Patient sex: M
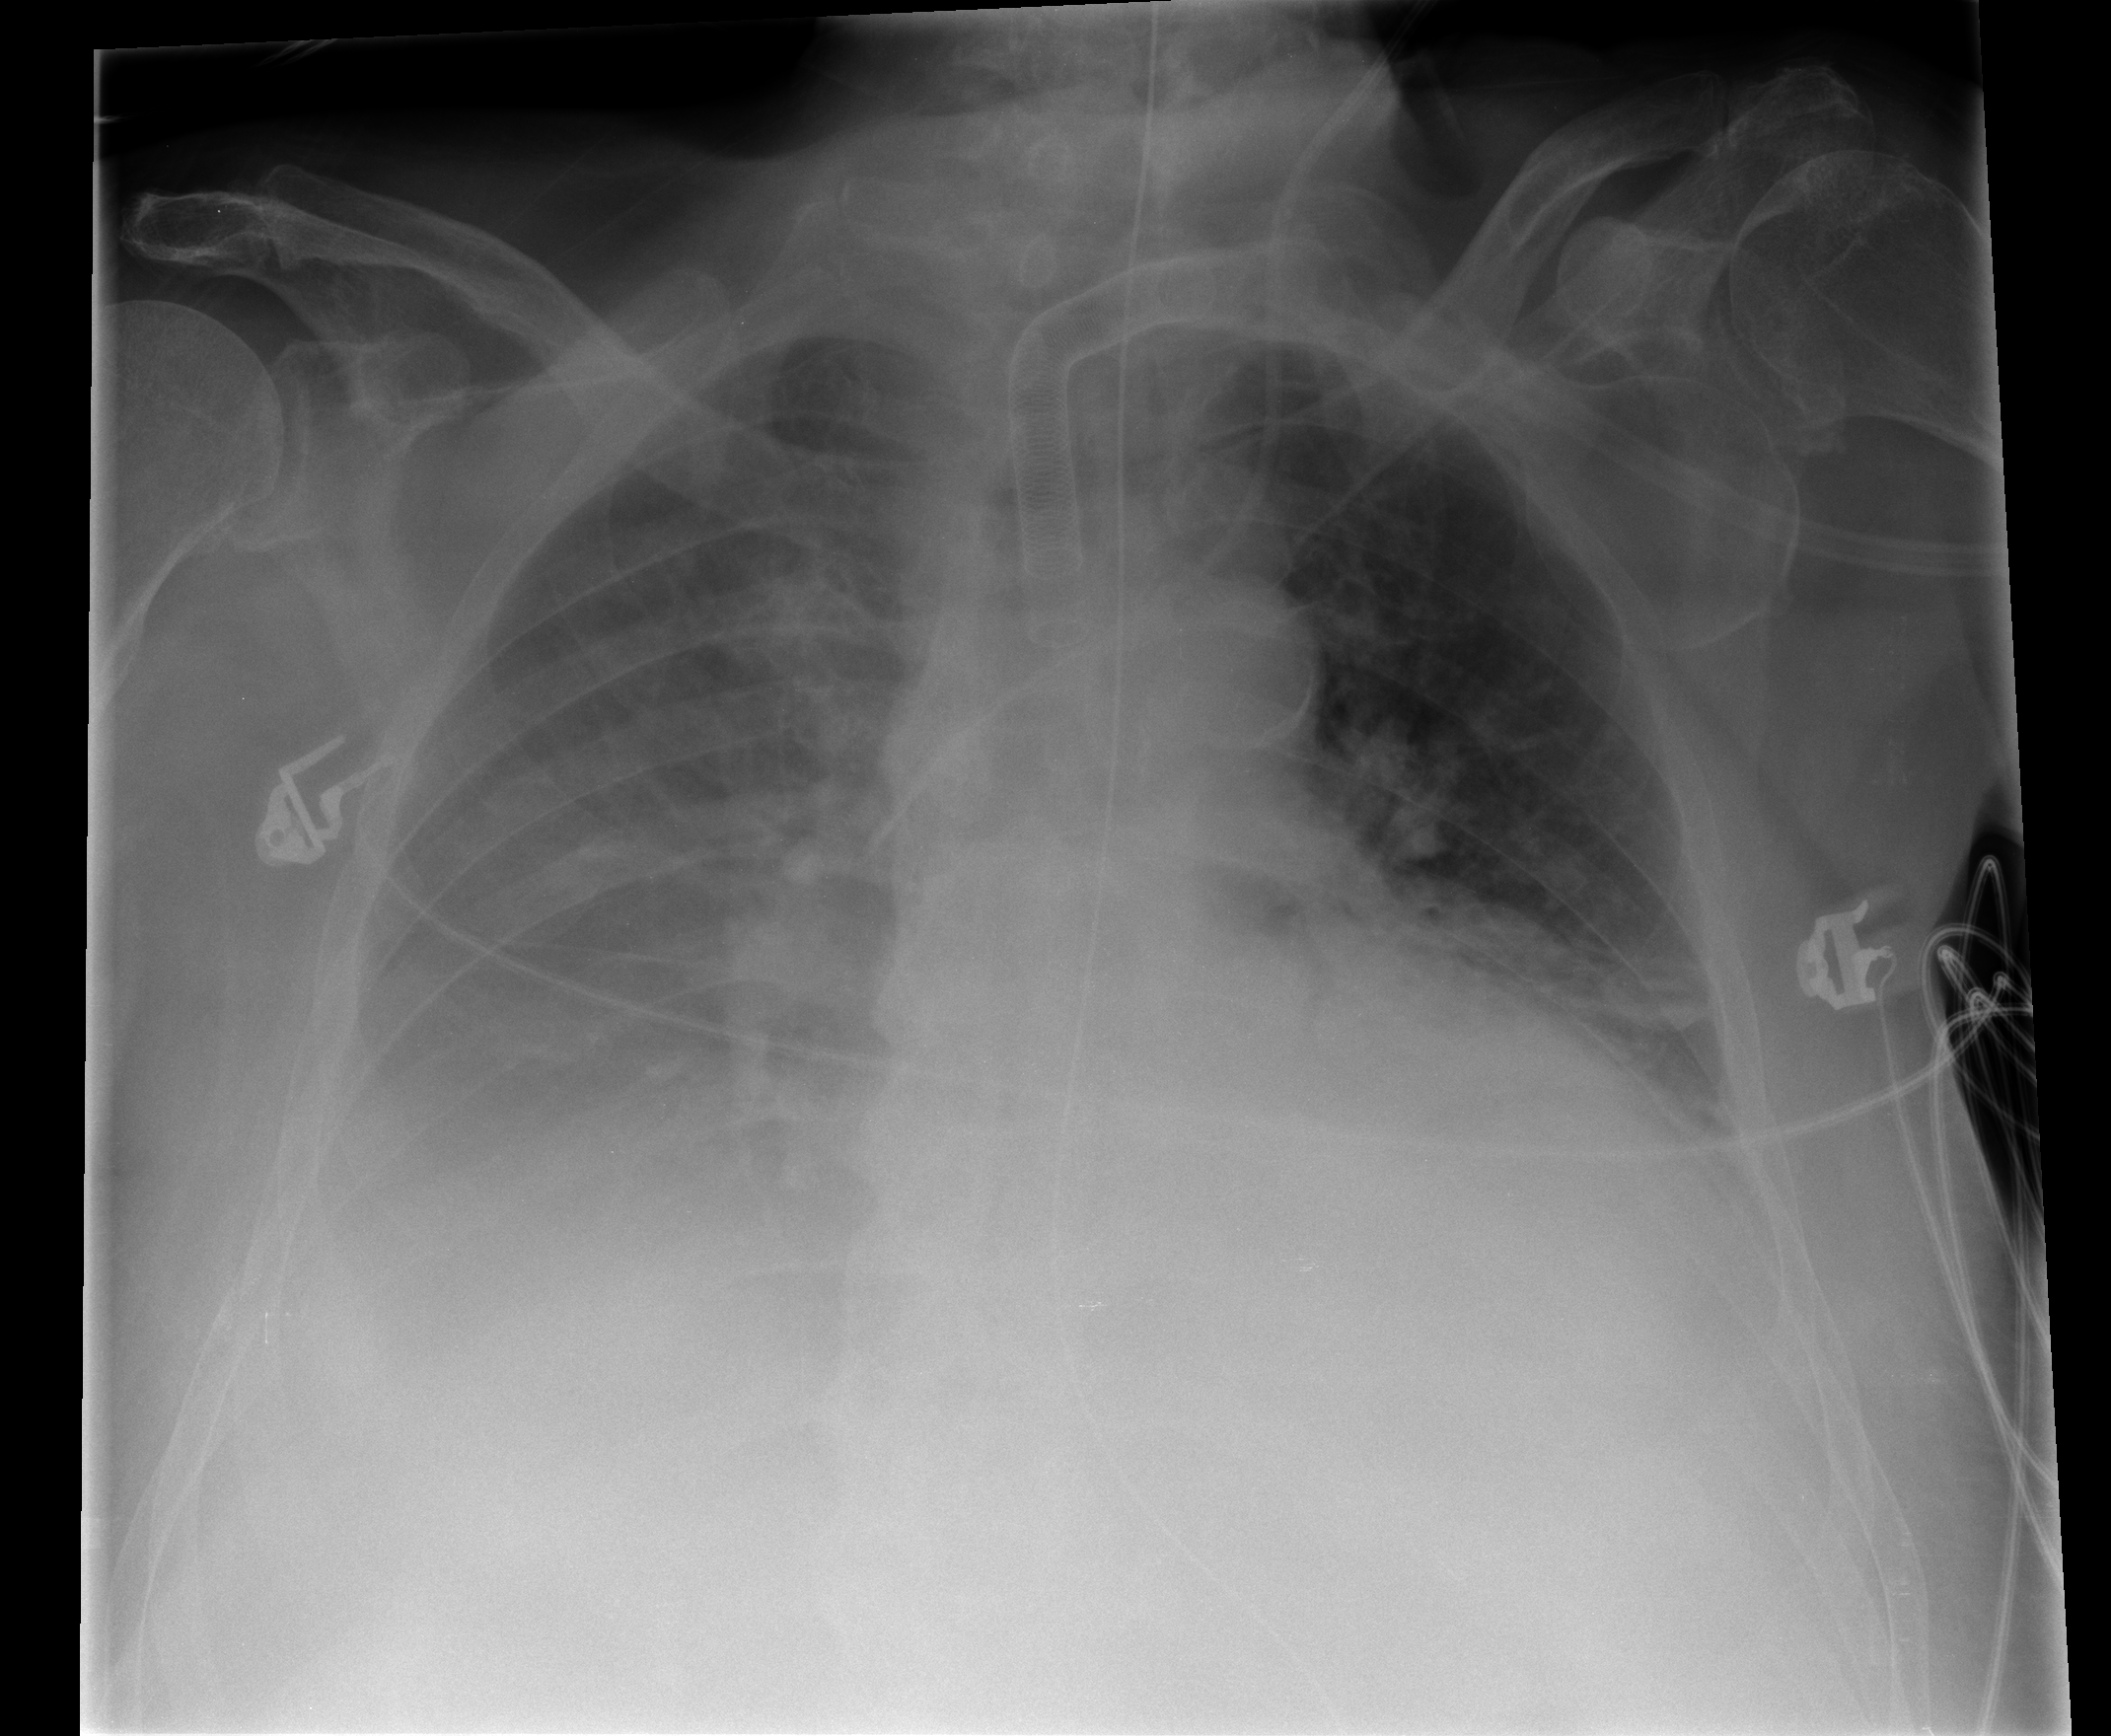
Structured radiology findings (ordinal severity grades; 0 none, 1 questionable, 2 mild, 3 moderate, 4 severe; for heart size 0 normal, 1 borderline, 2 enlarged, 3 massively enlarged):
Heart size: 2
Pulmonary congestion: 2
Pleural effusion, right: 3
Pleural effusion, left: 1
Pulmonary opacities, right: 0
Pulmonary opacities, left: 2
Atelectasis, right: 2
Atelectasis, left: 2